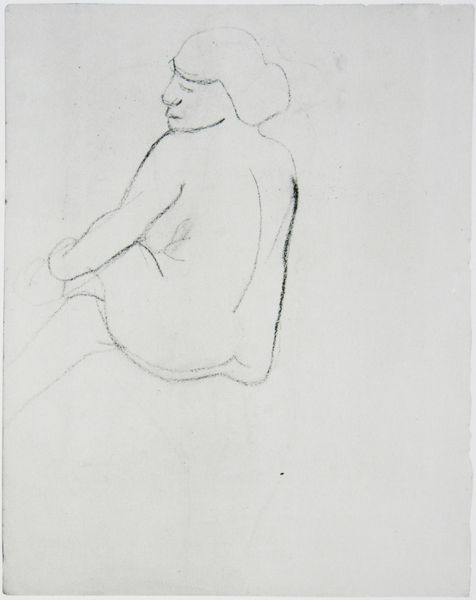
Titel: Sitzender weiblicher Akt nach links, Rückenansicht
Künstler: Paula Modersohn-Becker
Standort: Bremen
Institution: Paula Modersohn-Becker Stiftung
Schlagwörter: akt, hand, kopf, körper, mann, nackt, weiß, grob, sitzen, brust, busen, frau, frisur, grau, haar, mund, nase, profil, rücken, schwarz, skizze, zeichnung, blick, alt, arm, arme, augen, falten, gesicht, rückgrat, hals, hände, portrait, porträt, auge, haare, pose, sitzend, kinn, lippen, schulter, schultern, beine, lächeln, bein, dutt, gesäß, rückenansicht, papier, studie, modern, grafik, graphik, linien, einfach, falte, weiblich, bauch, nackte, wange, knie, fein, geschlossen, umriss, haarknoten, kurven, links, linie, kohle, kontur, hinten, rückenakt, wirbelsäule, podex, kniee, schraffur, schwarzweiß, strich, punkt, bleistift, entwurf, kohlezeichnung, reduziert, reduktion, von hinten, rückansicht, halbprofil, hüfte, überschlagen, plan, rundungen, speck, muskulatur, übereinander, strichzeichnung, aktstudie, anstrakt, weiblicher akt, hare, sitzender akt, sexualität, entwwurf, übereinander geschlagen, nie, sitzender weiblicher akt, po, nackjt, kontour, lienienführung